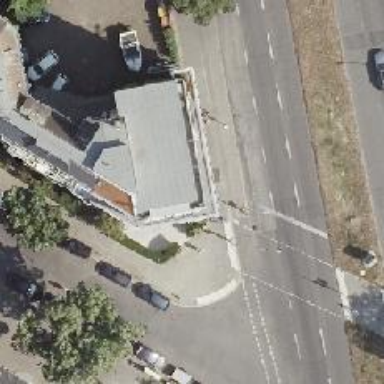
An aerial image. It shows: Cafe.